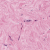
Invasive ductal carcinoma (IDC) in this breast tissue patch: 0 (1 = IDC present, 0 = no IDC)